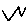
Label: zigzag